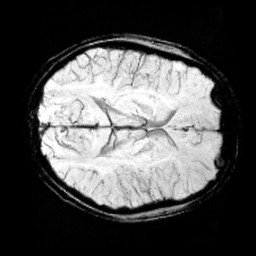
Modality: minIP
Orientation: axial
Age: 13
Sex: male
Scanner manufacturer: siemens
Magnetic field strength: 3 T
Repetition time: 0.027 s
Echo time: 0.02 s